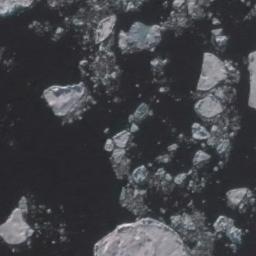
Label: sea_ice